Question: I have a table as follows:

In the future the table will have several more rows.
I am trying to select 'currentStage' from the database using the following code:
'''
$currentStage = mysql_query("
SELECT 'currentStage' FROM 'team' WHERE 'gameID' = '$gameID'
");
'''
Using the above selects the two '1's' from the data base however I really just want to select one of them. With only the gameID as a reference. (ie. I can only use 'WHERE'gameID'= '$gameID'' as a method of finding) Is there a way of doing this?
I hope this makes sense
Thanks
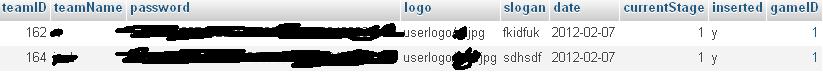
Answer: You can use 'LIMIT 1' to fetch only one row from the result set:
'''
SELECT 'currentStage'
FROM 'team'
WHERE 'gameID' = '$gameID'
LIMIT 1
'''
Alternatively you can use MIN or MAX to find the minimum or maximum value:
'''
SELECT MIN('currentStage') AS 'currentStage'
FROM 'team'
WHERE 'gameID' = '$gameID'
'''